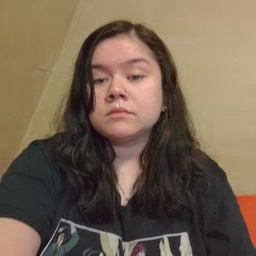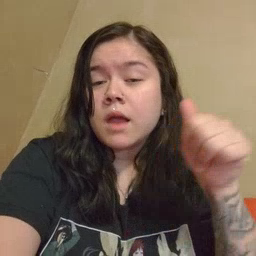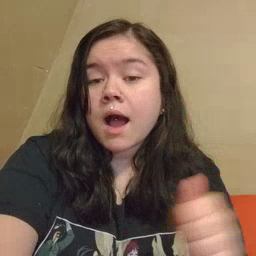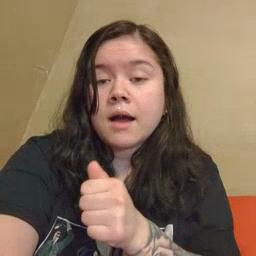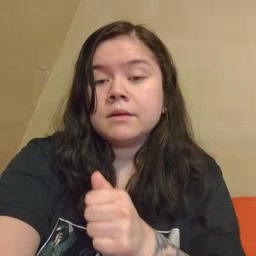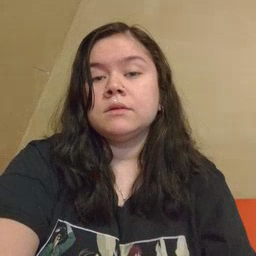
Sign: hide